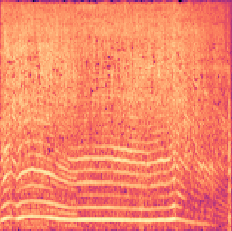
Sound class: Chainsaw